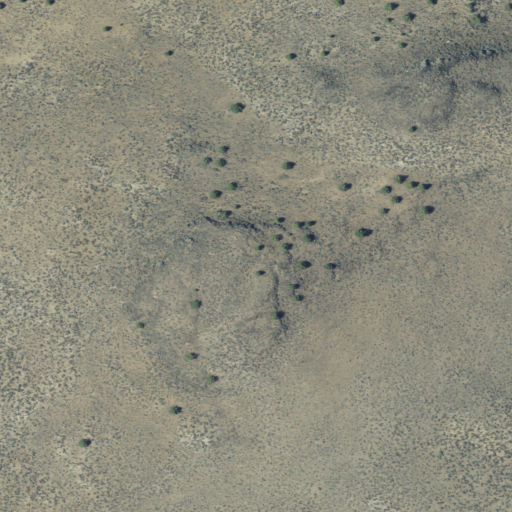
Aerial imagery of mountain in Oregon named Freeman Butte containing only shrub